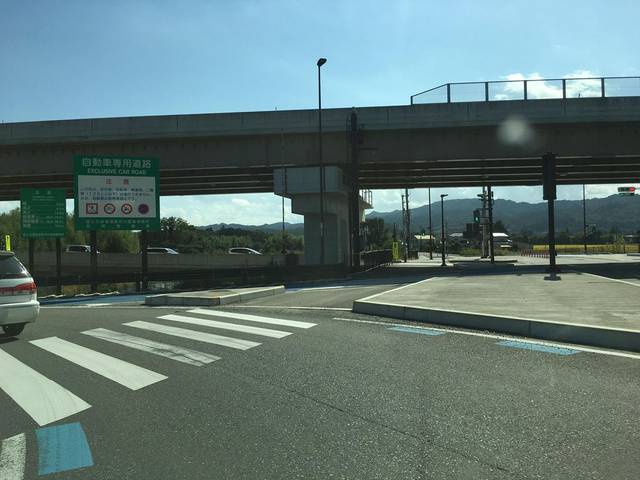
Region: Japan
Coordinates: 37.784, 140.9